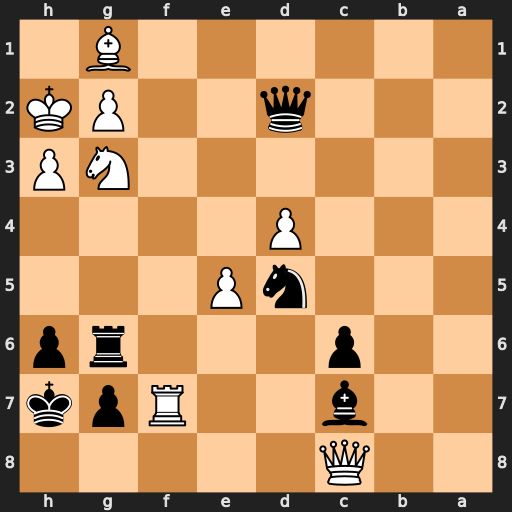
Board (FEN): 2Q5/2b2Rpk/2p3rp/3nP3/3P4/6NP/3q2PK/6B1
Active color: b
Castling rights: -
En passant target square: -
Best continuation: Nf4 Rxg7+ Rxg7